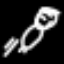
Label: frog